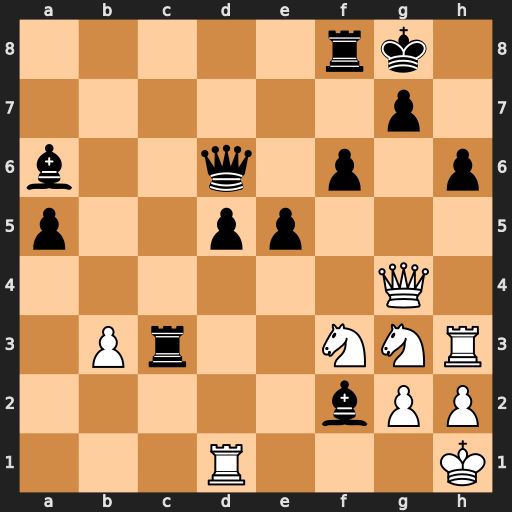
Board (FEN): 5rk1/6p1/b2q1p1p/p2pp3/6Q1/1Pr2NNR/5bPP/3R3K
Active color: w
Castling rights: -
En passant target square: -
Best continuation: Nf5 Qc7 Nxh6+